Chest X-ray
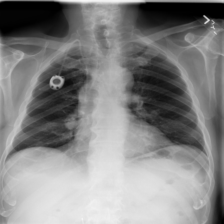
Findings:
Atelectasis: negative
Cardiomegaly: negative
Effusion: negative
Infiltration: negative
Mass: negative
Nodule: negative
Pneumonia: negative
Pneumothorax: negative
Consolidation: negative
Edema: negative
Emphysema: negative
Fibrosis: negative
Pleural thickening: negative
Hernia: negative